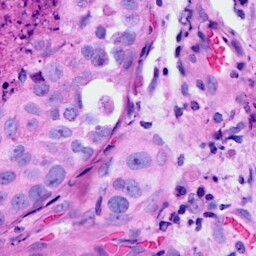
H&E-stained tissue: Breast